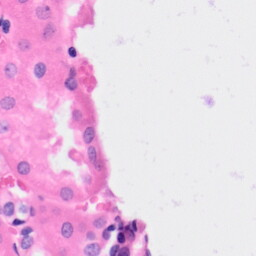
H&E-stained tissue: Kidney